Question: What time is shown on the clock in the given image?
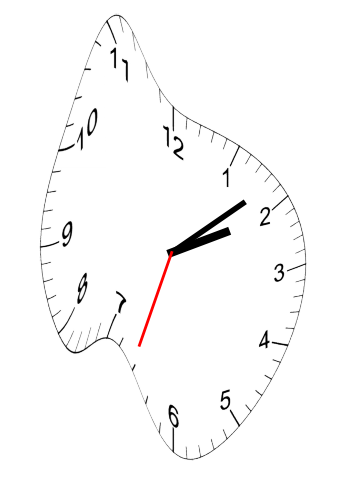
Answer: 02:08:33